Lunar surface albedo tile
Center latitude: -10.596
Center longitude: -3.58
Resolution (meters per pixel, mean): 205.73
Tile area (km^2): 44379.48
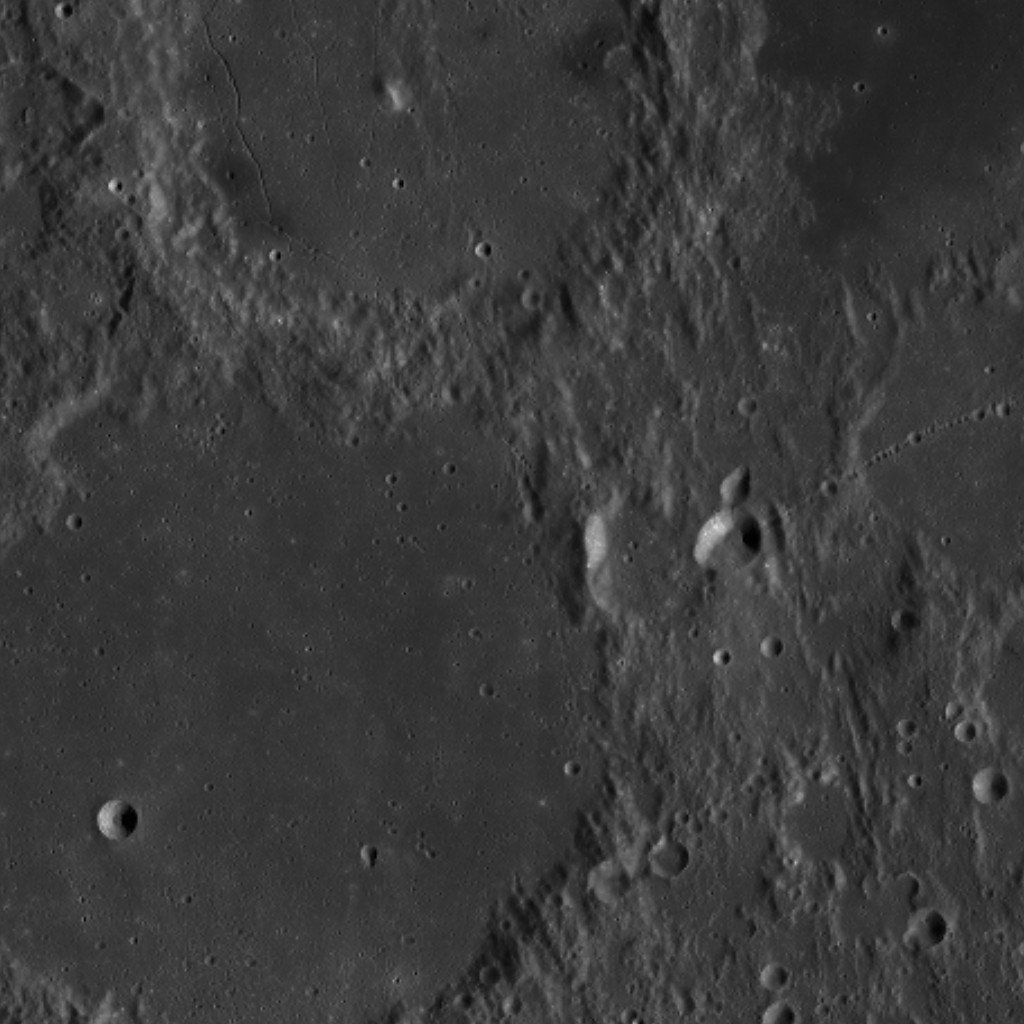